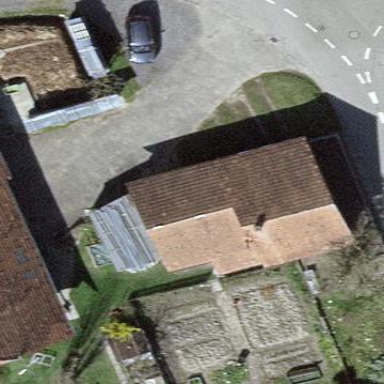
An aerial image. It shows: Garage.